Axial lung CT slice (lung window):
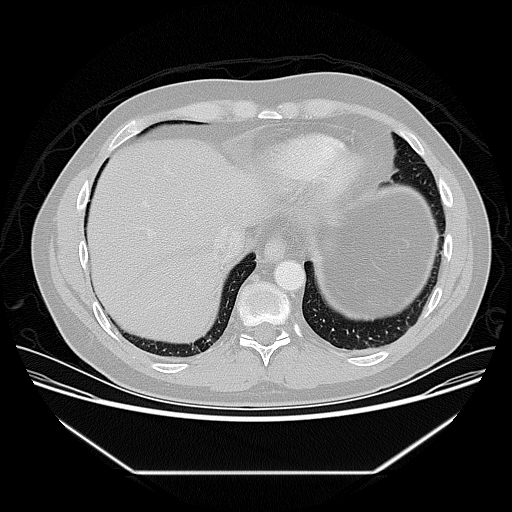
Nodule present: no